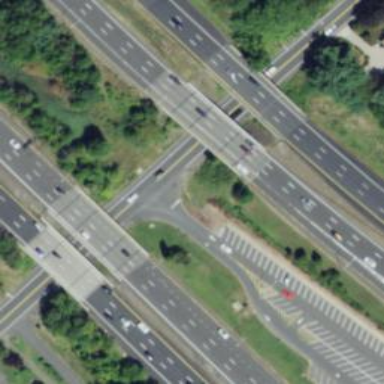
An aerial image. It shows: Motorway bridge crossing urban freeway/expressway.